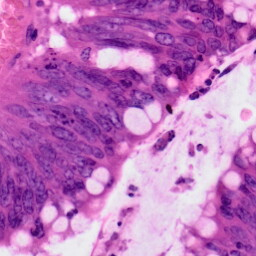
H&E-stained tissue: Colon